Question: I have a web app developped with Maven.
I have some class that execute function via
> Runtime.getRuntime().exec.
I was wondering, where to put them in the project to compile them and then to call them via something like
'''
String[] command={"java MainExternal.class ","test"};
'''
What should be the path ? I'm quite lost...

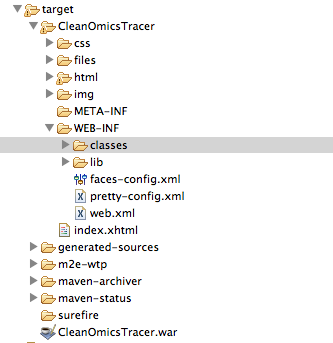
Answer: So many mistakes, it is hard to know where to start :-)
1. You can put the Maven project / source tree anywhere you like.
2. You can put the JAR file created by Maven anywhere you like.
3. You need to put the JAR file on the classpath, and the best way to do that is to use the -cp option.
4. You need to specify the entry point by giving the fully qualified name of the class ... not a filename. The ".class" suffix is a mistake.
Assuming that the 'java' command is on your PATH, the command array should look something like this:
'''
String[] command = {"java",
"-cp", "/some/path/to/MyProject.jar",
"com.acme.MainExternal",
"test"};
'''
Given that the class you are trying to run and its dependencies are in the WAR file, you are better off leaving it as-is, and using a classpath like:
'''
"/.../ClassOmicsTracer/WEB-INF/classes:/.../ClassOmicsTracer/WEB-INF/lib/*"
'''
where "/.../ClassOmicsTracer" is the absolute file path to your webapp. If you are on Window, change the ':' to a ';'.